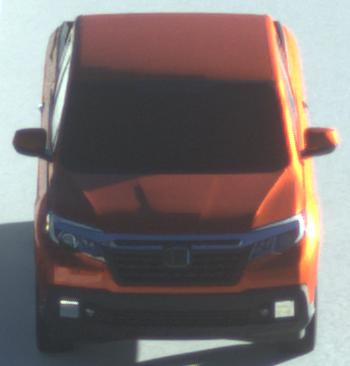
Make: Honda
Model: Ridgeline
Detailed model: Gen. 2
Model produced from: 2016
Model produced until: 2020
Doors: 4
Color: orange
Road condition: dry road
Daytime: morning or afternoon
Contrast: high contrast